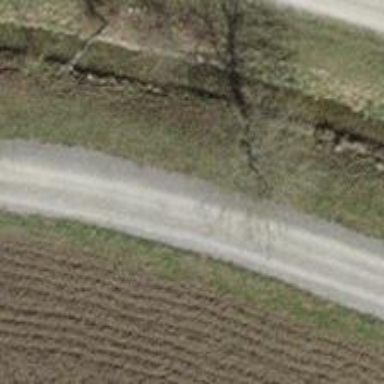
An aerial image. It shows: Track with compacted grade2 surface.